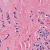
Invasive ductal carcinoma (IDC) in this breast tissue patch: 1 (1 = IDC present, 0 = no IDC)